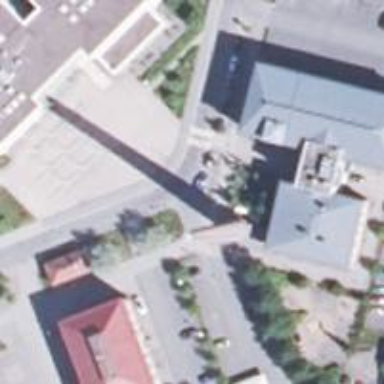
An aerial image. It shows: College building.